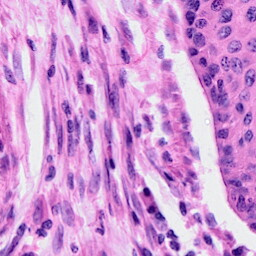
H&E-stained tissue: Cervix